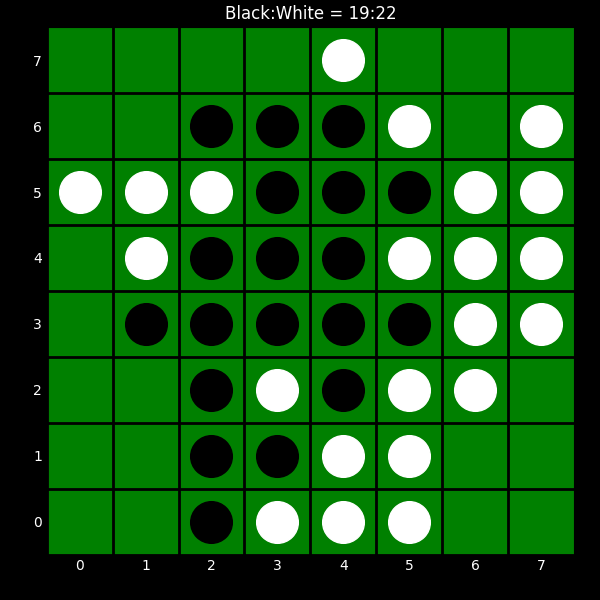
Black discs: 19
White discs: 22